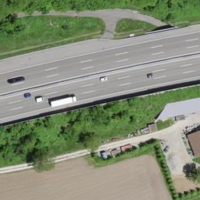
EUNIS habitat code: 57
Species observed at this site:
Milvus milvus